Question: I have unit tests written using nUnit and tests are structured in a similar way as in <URL>
'''
namespace MyNamespace
{
[TestFixture]
public class ClassToTest
{
[TestFixture]
public class MethodToTest
{
[Test]
public void ThrowsArgumentNullException_OnNullIndex()
{
...
}
.. more tests for the method ..
}
[TestFixture]
public class AnotherMethodToTest
{
[Test]
public void ThrowsArgumentNullException_OnNullIndex()
{
...
}
.. more tests for the method ..
}
}
}
'''
My problem is that I get for the outer class that is used to group unit tests. I have tried with and without '[TestFixture]' on the outer and/or inner class, but it is always giving me Inconclusive.
I think the correct behavior should be to display unit test states from the inner class tests. Any ideas?

One fix seems to be creating a dummy test to the outer class and then put attribute 'Ignore' on it.
'''
[Test, Ignore]
public void DummyTest()
{
Assert.IsTrue(true);
}
'''
Channs & Wayne are correct, outer class is just used for grouping, so changing from class to namespace is the best solution.
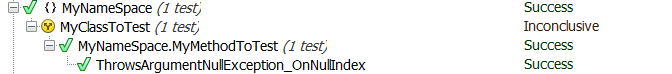
Answer: Your outer class only groups the related methods, suggest replacing it by a namespace.
'''
namespace MyNamespace.ClassToTest
{
...
}
'''